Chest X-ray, PA view. Patient: 61 years old, sex M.
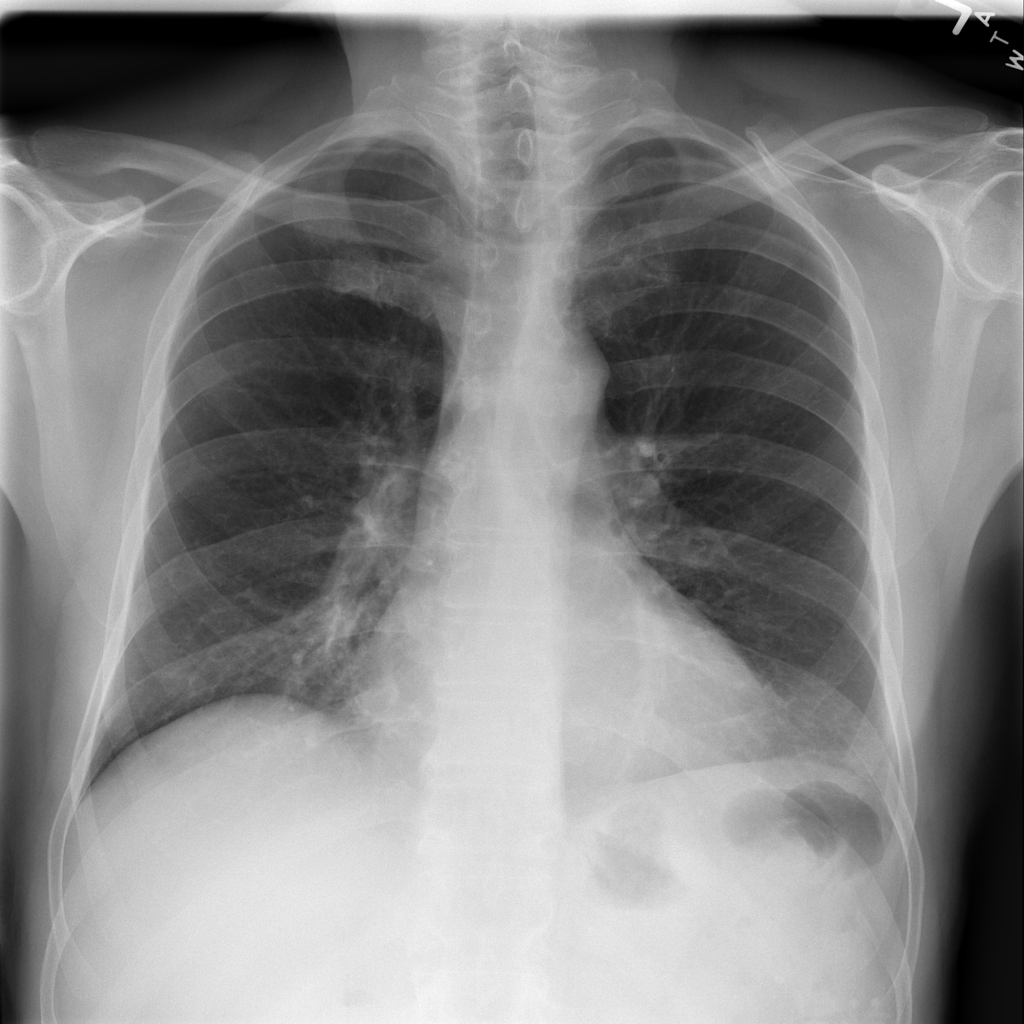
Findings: No Finding